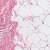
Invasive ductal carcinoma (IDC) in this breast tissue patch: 0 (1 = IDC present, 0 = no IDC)